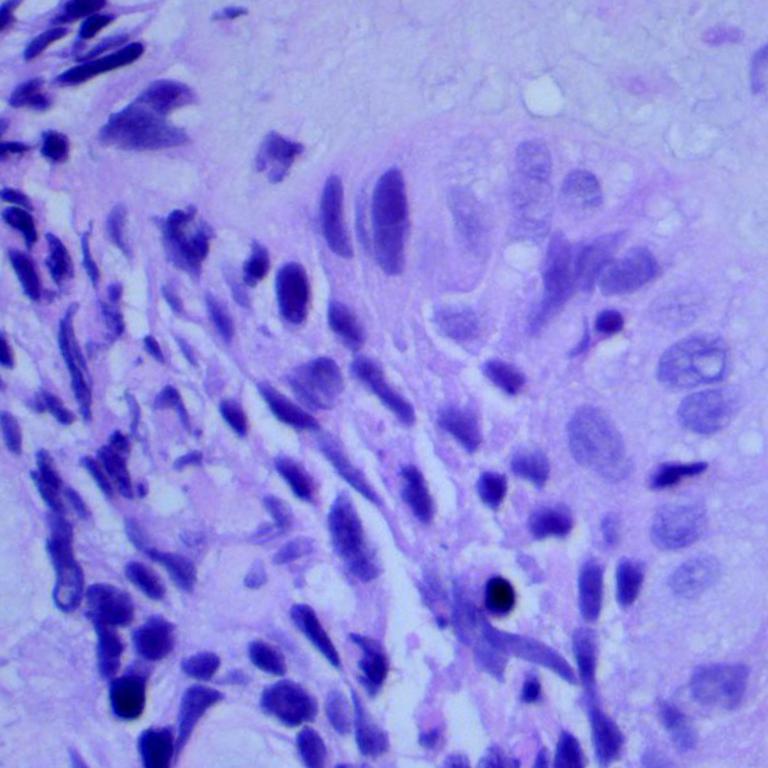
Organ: lung
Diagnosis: squamous carcinomas